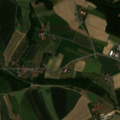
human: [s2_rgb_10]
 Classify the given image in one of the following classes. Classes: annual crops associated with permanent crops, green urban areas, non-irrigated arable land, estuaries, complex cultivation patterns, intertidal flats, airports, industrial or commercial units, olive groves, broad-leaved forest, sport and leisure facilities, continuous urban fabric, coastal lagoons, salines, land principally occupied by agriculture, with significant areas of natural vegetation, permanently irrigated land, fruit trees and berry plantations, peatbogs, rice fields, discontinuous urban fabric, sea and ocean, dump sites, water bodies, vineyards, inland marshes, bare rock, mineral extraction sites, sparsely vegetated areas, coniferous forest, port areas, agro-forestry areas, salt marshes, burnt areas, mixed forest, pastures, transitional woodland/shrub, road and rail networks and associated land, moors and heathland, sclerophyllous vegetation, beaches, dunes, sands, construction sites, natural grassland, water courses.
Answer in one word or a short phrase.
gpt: discontinuous urban fabric, non-irrigated arable land, complex cultivation patterns, land principally occupied by agriculture, with significant areas of natural vegetation